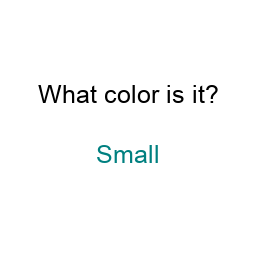
Color: teal
Background color: white
Question text color: black